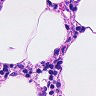
Metastatic tissue present: no